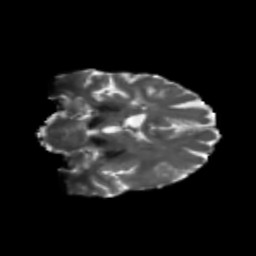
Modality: T2w
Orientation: coronal
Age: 50
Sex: female
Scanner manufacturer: siemens
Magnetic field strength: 3 T
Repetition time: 5.47 s
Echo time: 0.0854 s